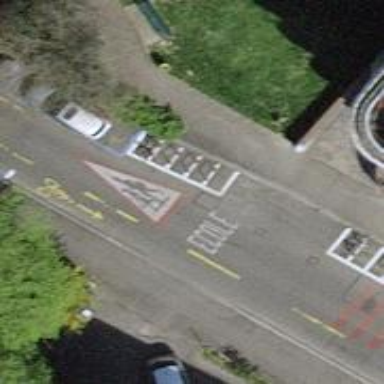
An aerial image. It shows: Motorcycle parking area.